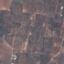
Land use / land cover: PermanentCrop